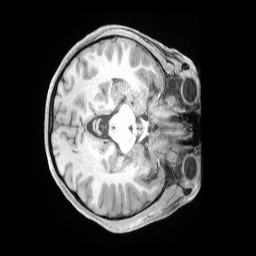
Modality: T1w
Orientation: axial
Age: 37
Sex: female
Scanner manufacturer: siemens
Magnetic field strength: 3 T
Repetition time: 2 s
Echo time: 0.00211 s